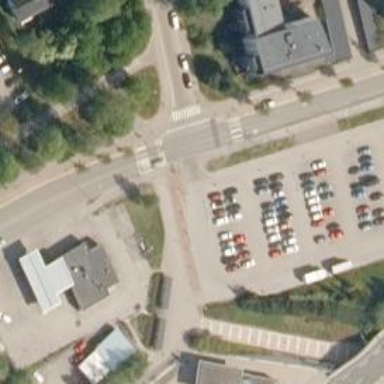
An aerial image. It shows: Asphalt cycleway with crossing.